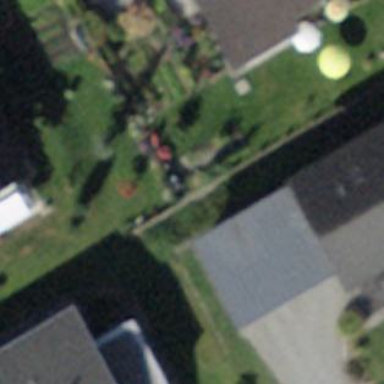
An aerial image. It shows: Garage.